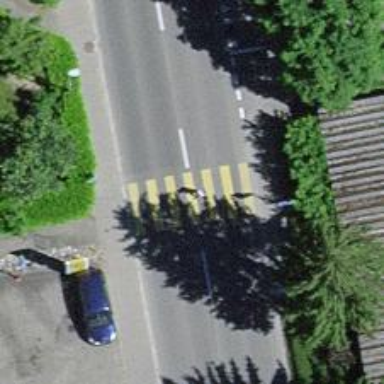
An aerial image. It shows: Marked road crossing with visible markings.